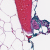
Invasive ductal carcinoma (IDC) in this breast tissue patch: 0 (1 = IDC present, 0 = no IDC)